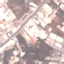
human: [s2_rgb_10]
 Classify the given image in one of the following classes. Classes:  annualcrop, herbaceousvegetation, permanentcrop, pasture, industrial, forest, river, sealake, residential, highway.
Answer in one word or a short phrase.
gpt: Industrial